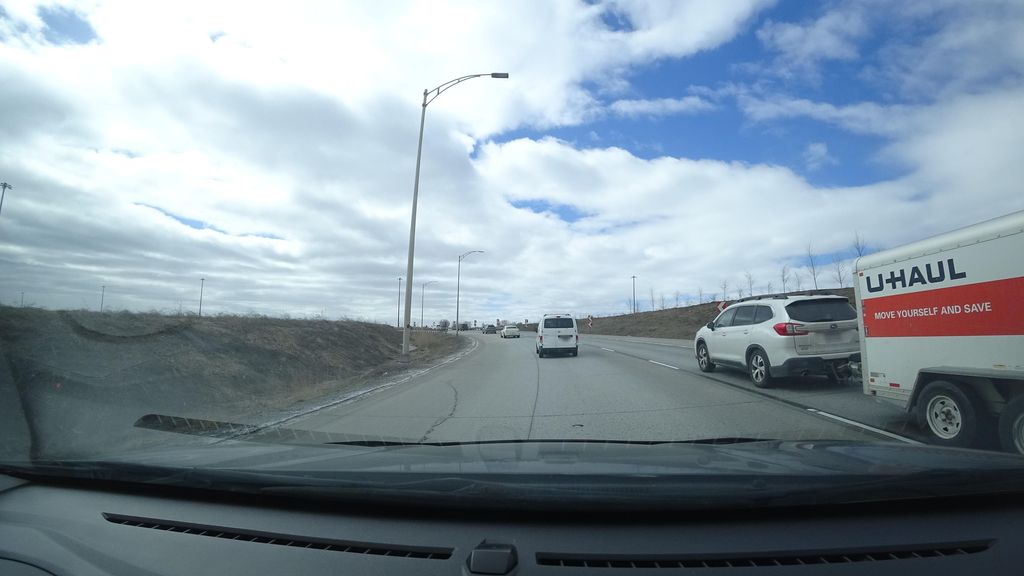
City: quebec_city